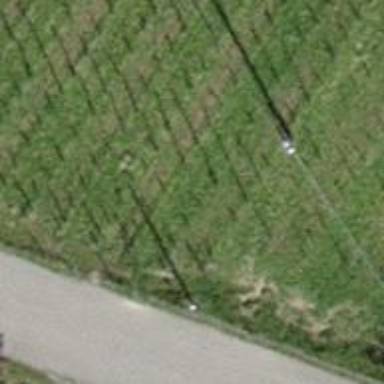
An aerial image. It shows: Power pole.